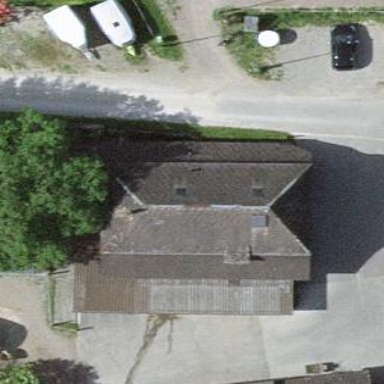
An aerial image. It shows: Rural barn.